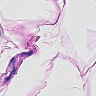
Metastatic tissue present: no